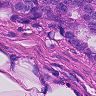
Metastatic tissue present: yes